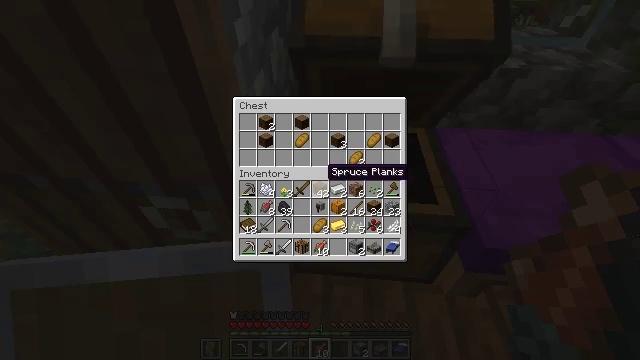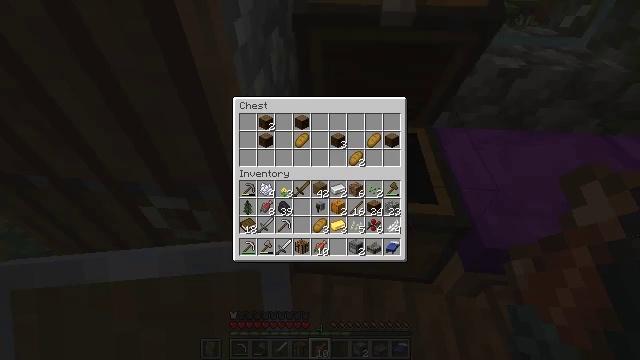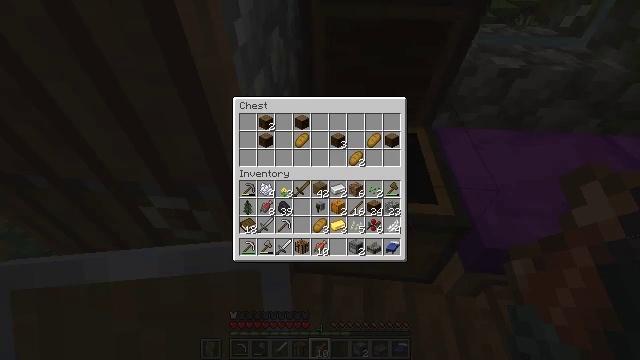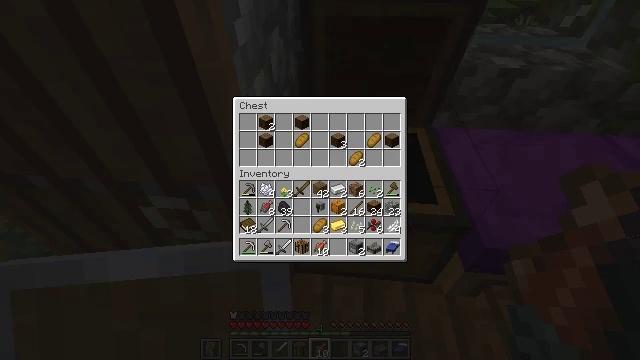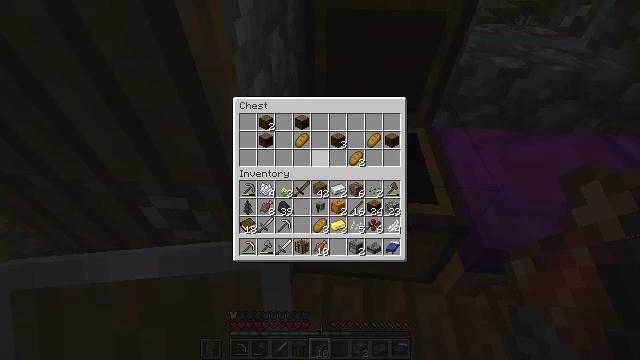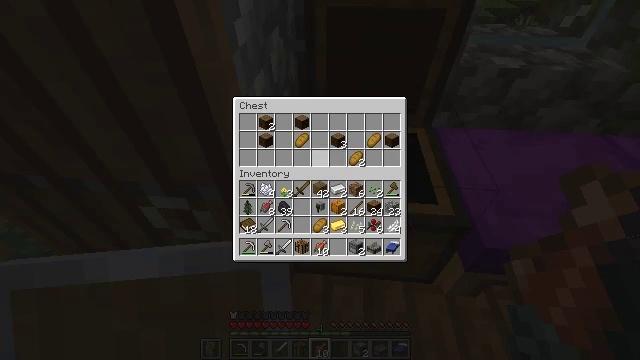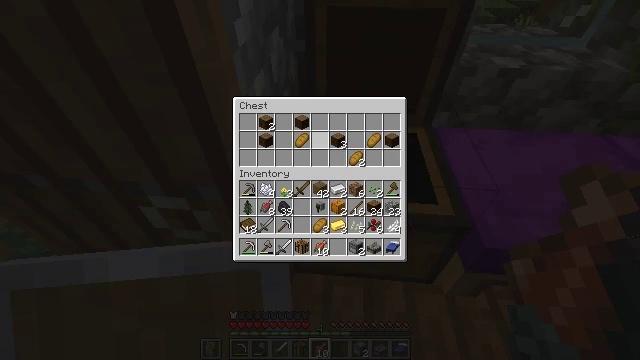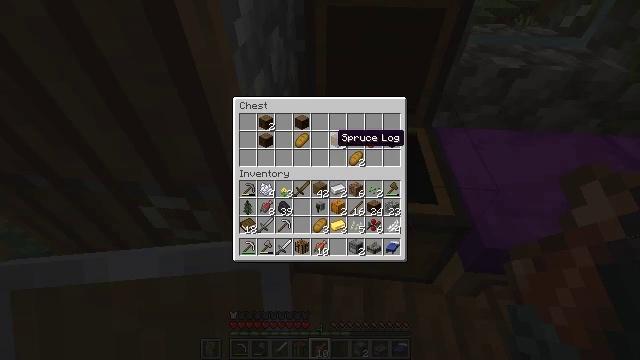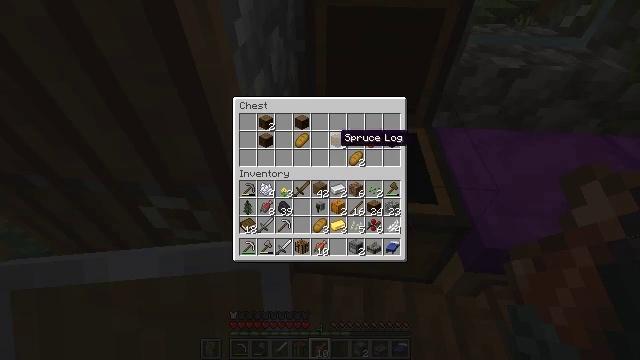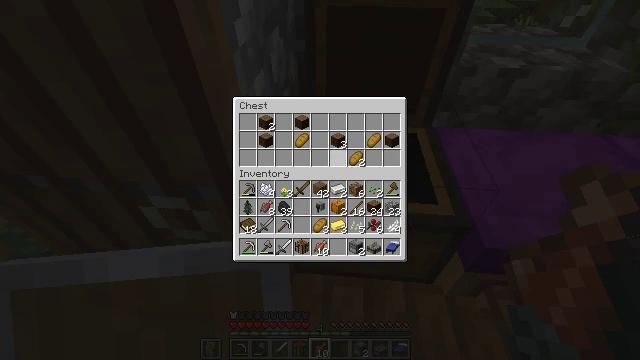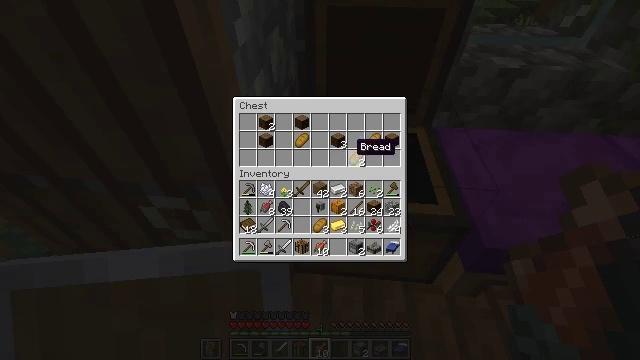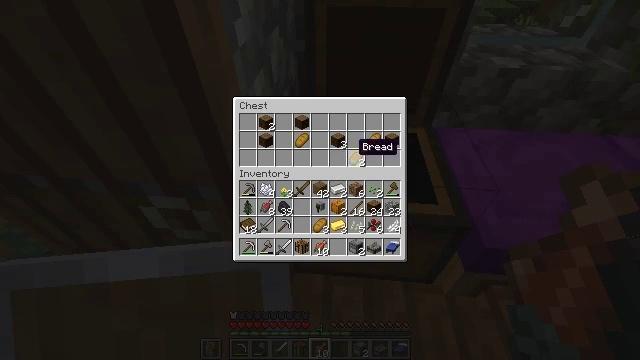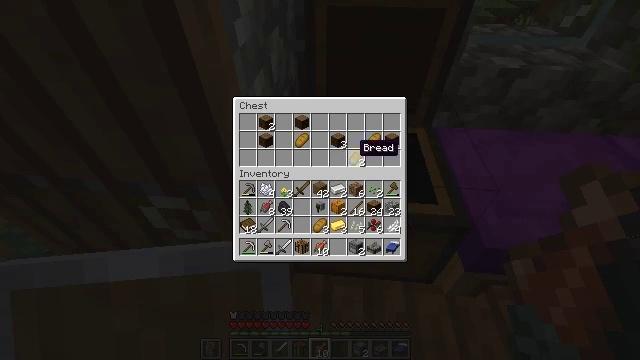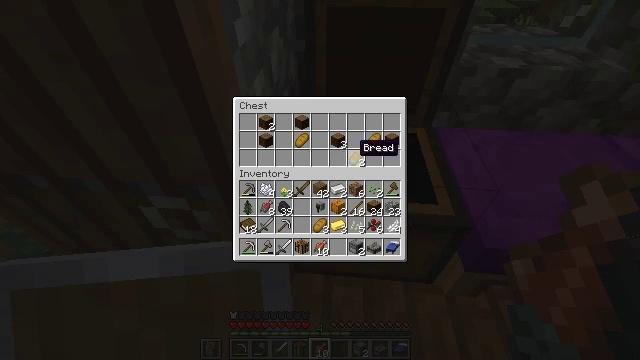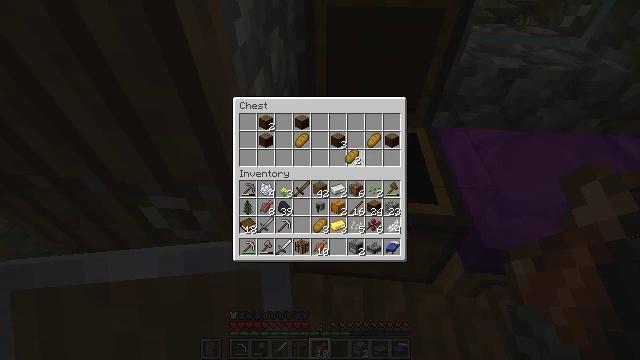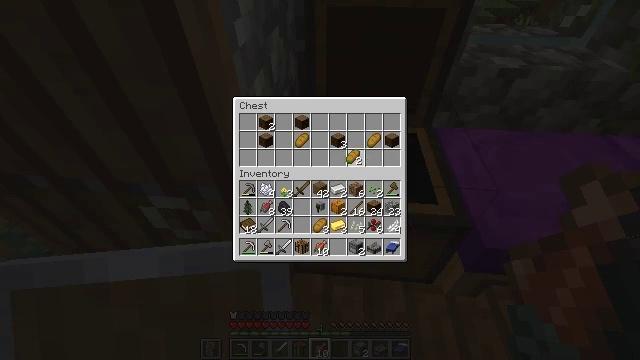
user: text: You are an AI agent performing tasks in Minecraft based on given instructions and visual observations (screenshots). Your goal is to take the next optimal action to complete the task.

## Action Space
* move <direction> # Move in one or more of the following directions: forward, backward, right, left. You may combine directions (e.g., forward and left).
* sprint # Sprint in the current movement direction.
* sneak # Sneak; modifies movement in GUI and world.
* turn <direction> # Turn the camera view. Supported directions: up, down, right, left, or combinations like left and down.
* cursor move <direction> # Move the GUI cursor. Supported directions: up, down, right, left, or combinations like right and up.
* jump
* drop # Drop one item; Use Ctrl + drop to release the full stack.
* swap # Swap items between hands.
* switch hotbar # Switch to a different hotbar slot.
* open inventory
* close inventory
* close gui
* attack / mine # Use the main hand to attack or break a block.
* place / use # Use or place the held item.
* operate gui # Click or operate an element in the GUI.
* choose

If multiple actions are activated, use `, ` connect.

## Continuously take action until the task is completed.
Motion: motion action
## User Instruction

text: Gather up the campfire.
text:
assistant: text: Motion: no_op
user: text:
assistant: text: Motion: no_op
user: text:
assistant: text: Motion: no_op
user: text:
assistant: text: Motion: cursor move up
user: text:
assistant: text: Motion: cursor move up
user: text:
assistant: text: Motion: cursor move right and up
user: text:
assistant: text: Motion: no_op
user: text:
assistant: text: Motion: no_op
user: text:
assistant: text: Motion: no_op
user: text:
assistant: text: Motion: cursor move right
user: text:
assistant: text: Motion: no_op
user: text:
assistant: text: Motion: no_op
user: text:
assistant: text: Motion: no_op
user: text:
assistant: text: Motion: operate gui
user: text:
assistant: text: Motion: operate gui
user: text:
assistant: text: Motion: operate gui
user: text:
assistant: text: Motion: no_op
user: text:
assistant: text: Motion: no_op
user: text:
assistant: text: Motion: no_op
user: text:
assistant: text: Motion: no_op
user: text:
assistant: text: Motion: no_op
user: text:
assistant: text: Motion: operate gui
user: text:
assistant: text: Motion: operate gui
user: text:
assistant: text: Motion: no_op
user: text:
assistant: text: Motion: no_op
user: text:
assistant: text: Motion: no_op
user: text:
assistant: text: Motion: sneak
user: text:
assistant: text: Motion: sneak, operate gui
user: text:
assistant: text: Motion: sneak, operate gui
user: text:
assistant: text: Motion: sneak, operate gui